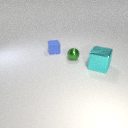
large cyan metal cube to the right of small green metal sphere